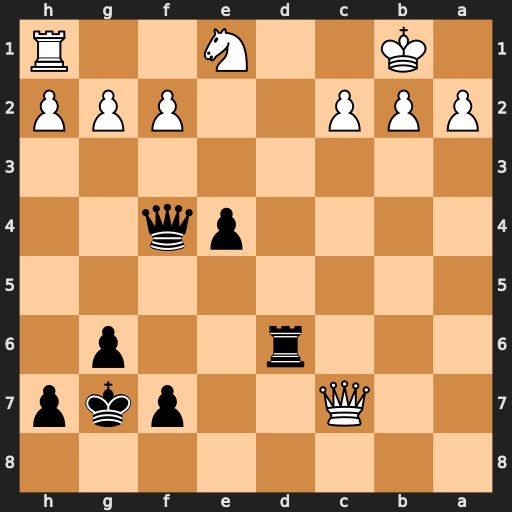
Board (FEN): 8/2Q2pkp/3r2p1/8/4pq2/8/PPP2PPP/1K2N2R
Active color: b
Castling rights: -
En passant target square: -
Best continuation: Rd1#